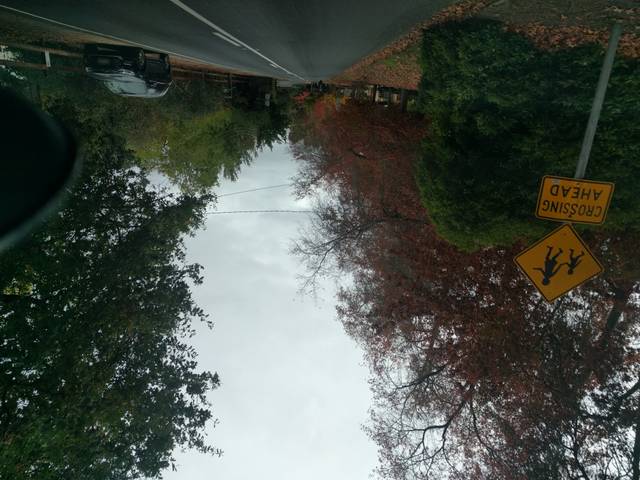
Region: Australia
Coordinates: -35.042, 138.76